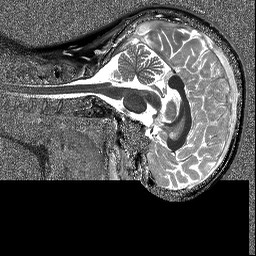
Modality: T1map
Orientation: sagittal
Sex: female